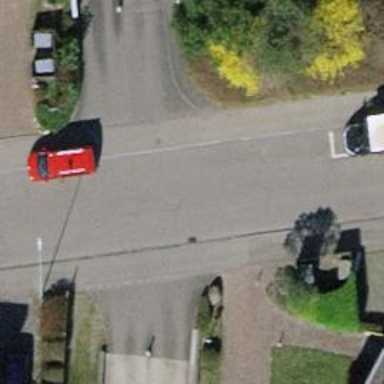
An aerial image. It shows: Smoothly paved residential road.